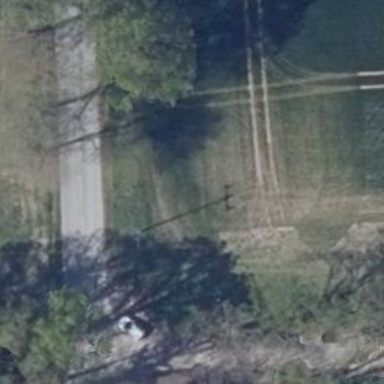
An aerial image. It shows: Minor power line.